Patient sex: M
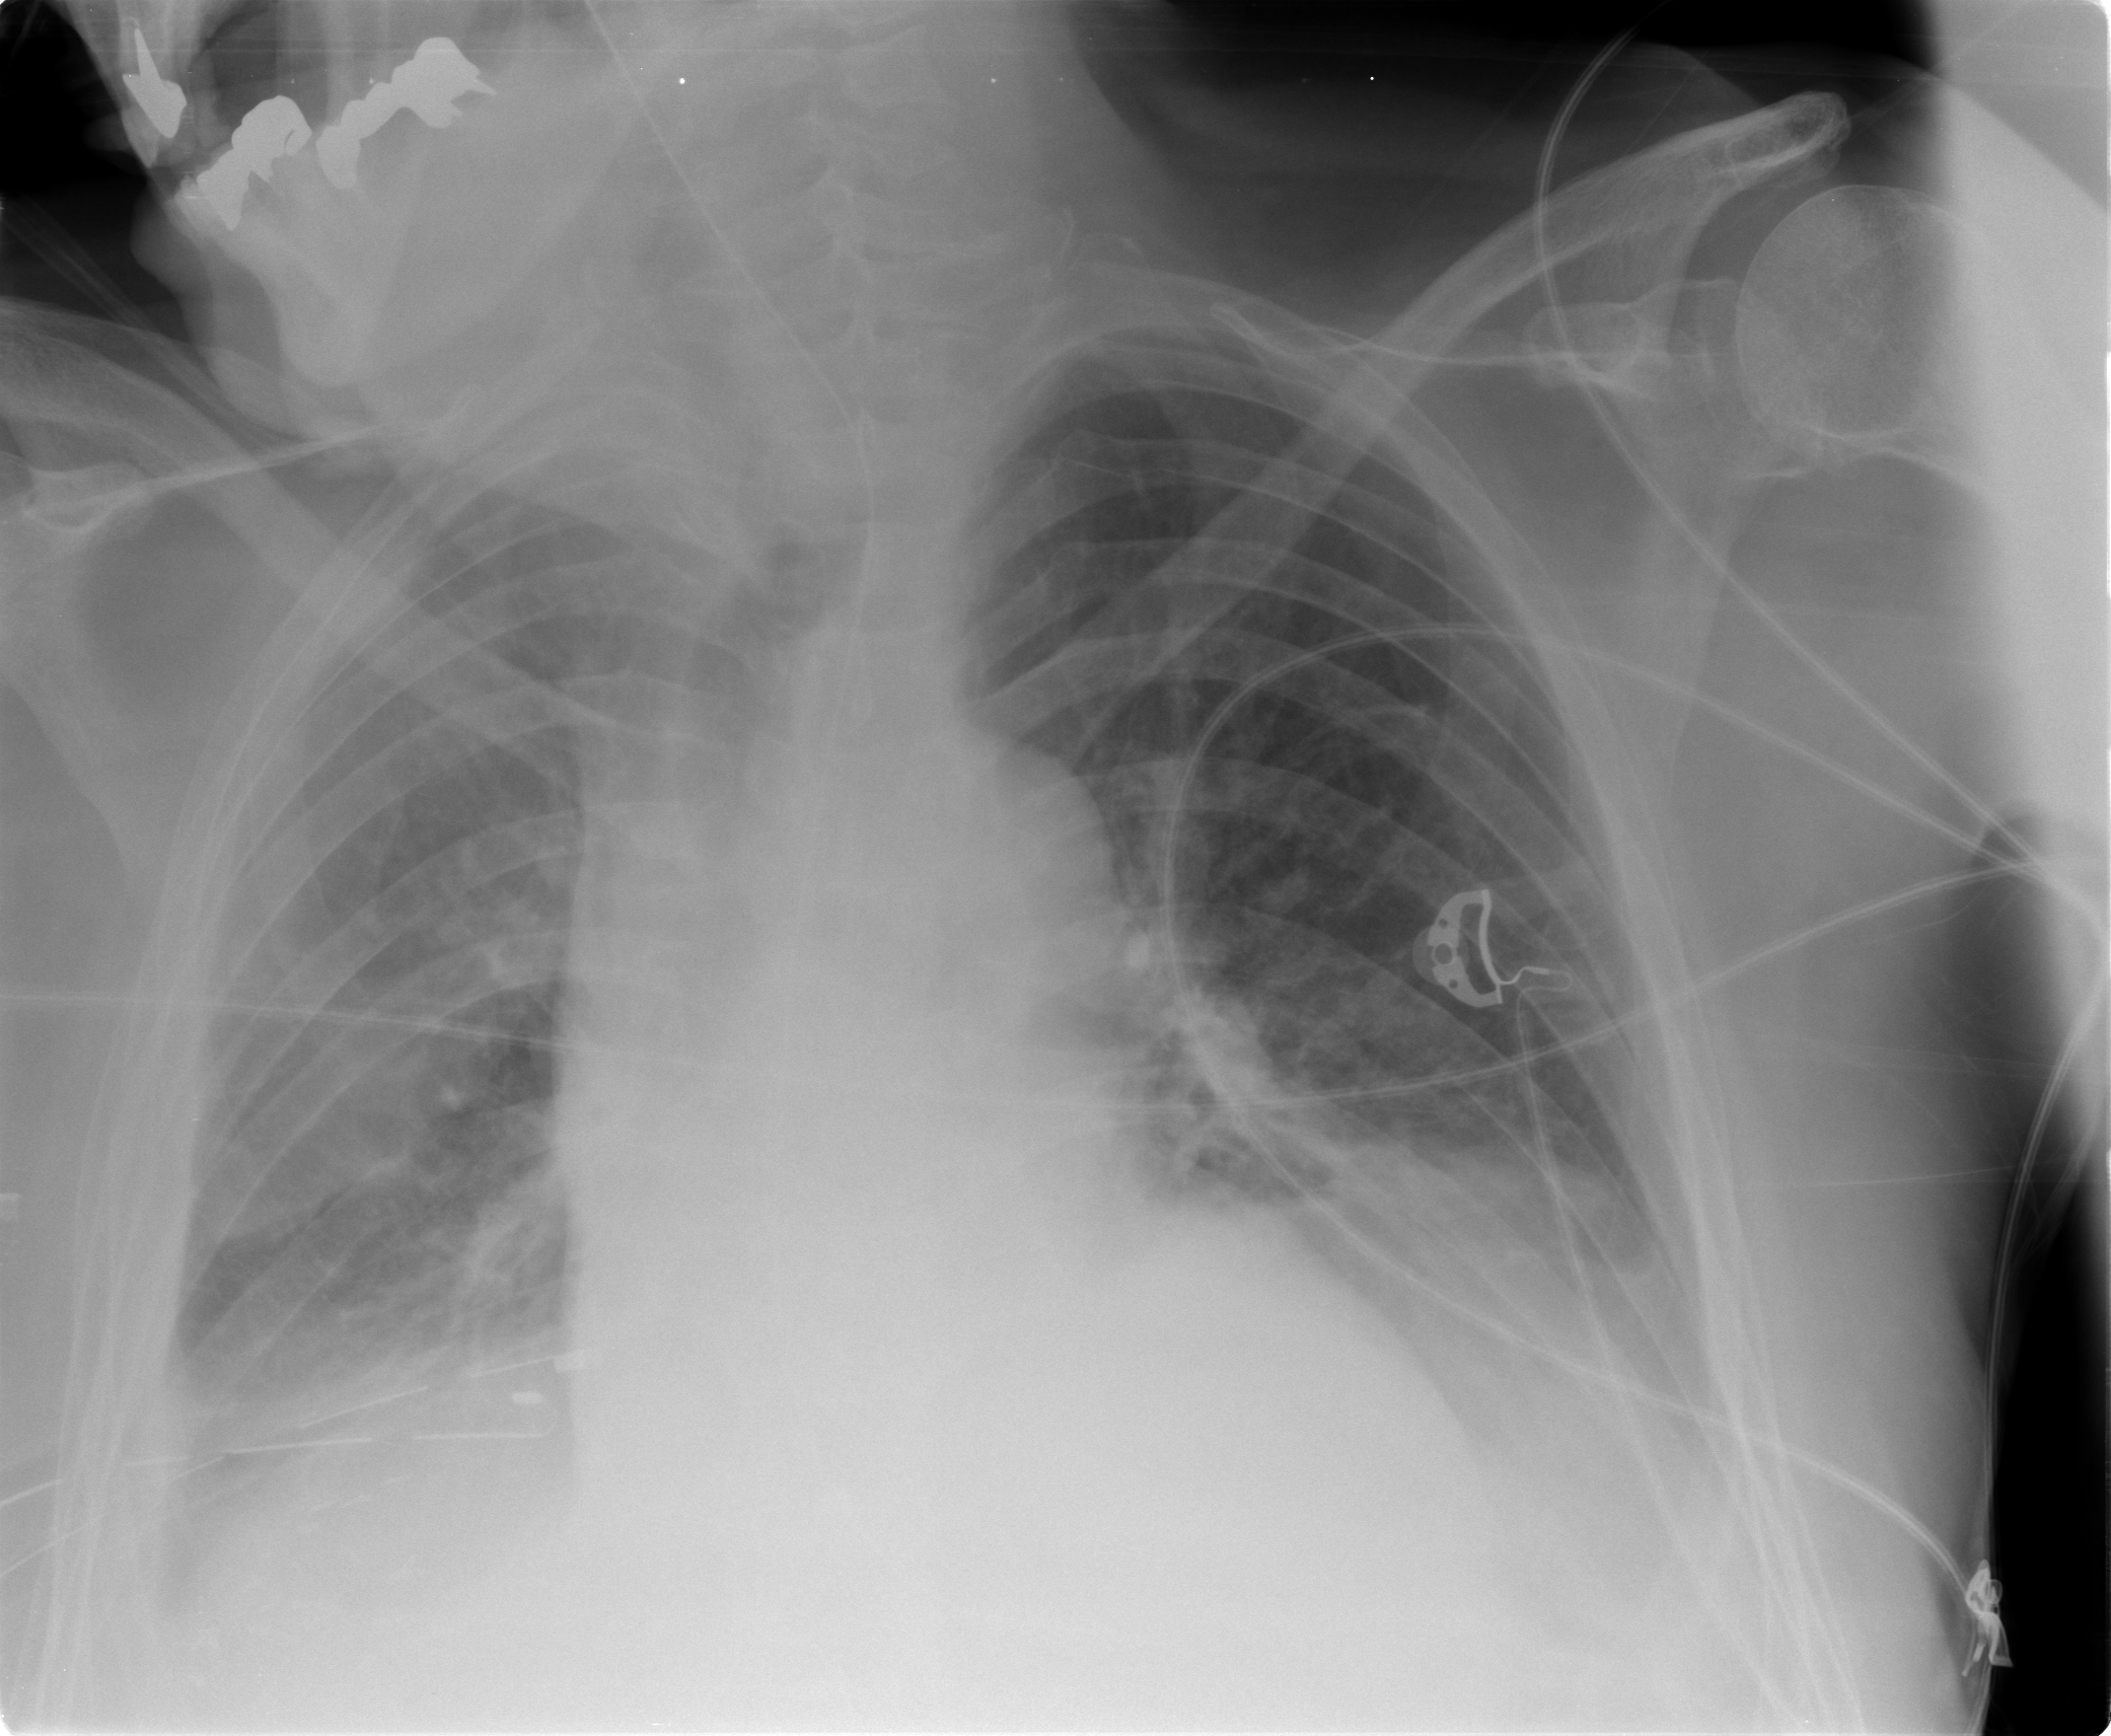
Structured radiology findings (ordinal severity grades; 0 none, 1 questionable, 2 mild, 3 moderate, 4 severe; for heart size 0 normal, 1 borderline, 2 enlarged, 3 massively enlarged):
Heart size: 0
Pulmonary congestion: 0
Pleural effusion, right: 2
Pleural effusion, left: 0
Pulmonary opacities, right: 0
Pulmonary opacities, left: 0
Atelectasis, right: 2
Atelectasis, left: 0